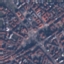
Land use / land cover: Residential